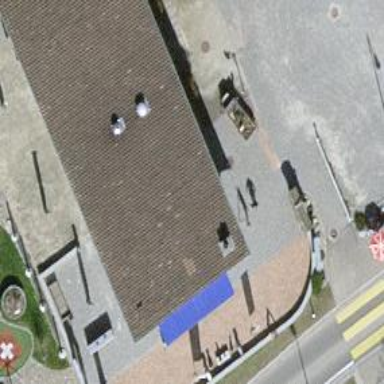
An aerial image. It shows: Restaurant.